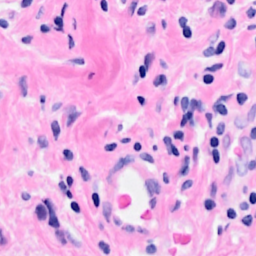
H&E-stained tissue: Breast